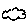
Label: cloud